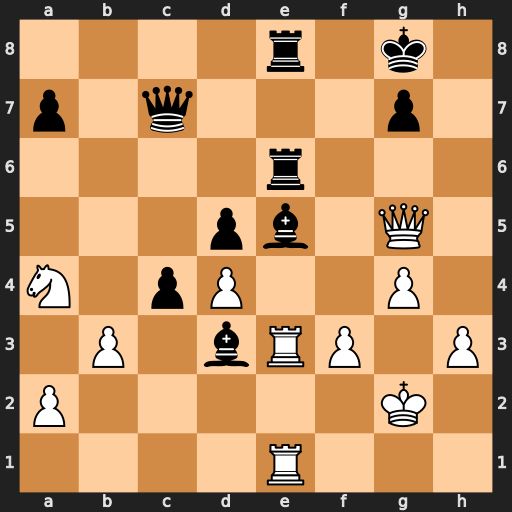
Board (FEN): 4r1k1/p1q3p1/4r3/3pb1Q1/N1pP2P1/1P1bRP1P/P5K1/4R3
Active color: w
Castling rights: -
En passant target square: -
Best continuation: Rxe5 Rxe5 Rxe5 Rxe5 Qxe5 Qxe5 dxe5